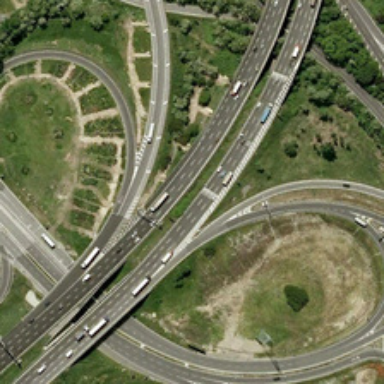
Many green trees are near a viaduct with some cars .